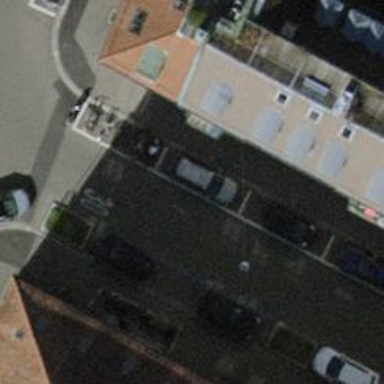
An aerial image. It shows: Motorcycle parking area.